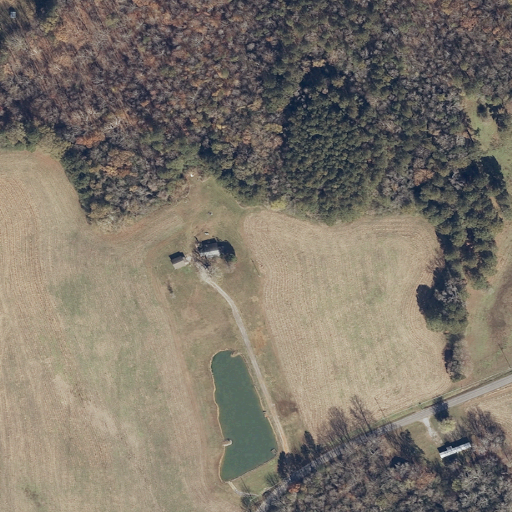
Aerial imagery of ridge(s) in Alabama named Hog Mountain containing pasture, deciduous forest, evergreen forest, mixed forest, open development, and low intensity development